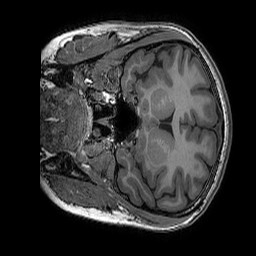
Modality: T1w
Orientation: coronal
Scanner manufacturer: ge
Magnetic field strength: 3 T
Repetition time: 0.008156 s
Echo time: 0.00318 s